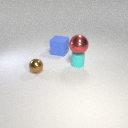
small brown metal sphere in front of small cyan rubber cylinder